Field crop: maize
Growth stage: 2
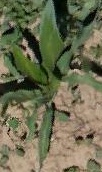
Species: maize